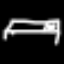
Label: bed